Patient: sex M, age 53
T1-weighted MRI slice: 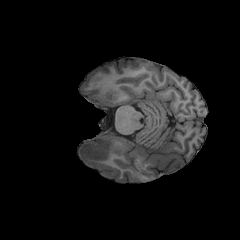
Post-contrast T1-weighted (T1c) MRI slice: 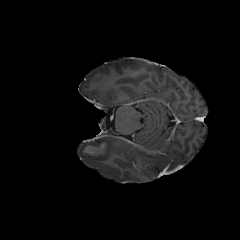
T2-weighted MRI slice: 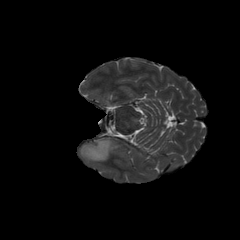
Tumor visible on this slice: yes
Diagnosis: Astrocytoma, IDH-mutant
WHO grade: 4